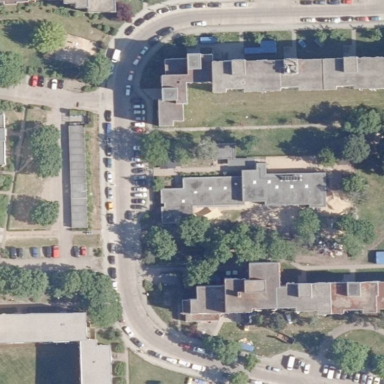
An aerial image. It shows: Kindergarten.